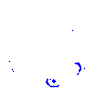
Particle: proton